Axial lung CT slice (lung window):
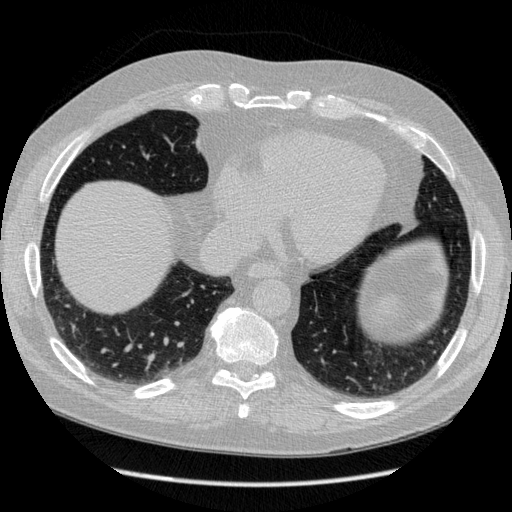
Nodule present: no